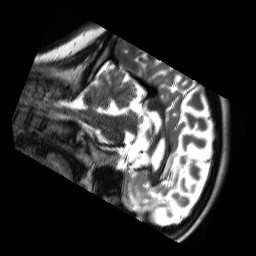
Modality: T2w
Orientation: sagittal
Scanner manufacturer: siemens
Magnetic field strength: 3 T
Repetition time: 13.52 s
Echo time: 0.088 s